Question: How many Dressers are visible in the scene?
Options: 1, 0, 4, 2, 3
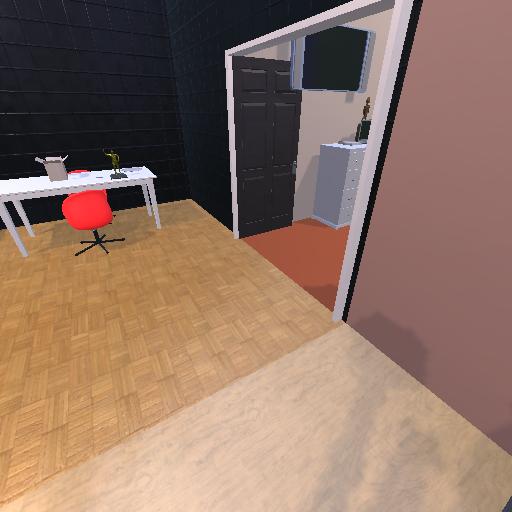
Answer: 1